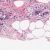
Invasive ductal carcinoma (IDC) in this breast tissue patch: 1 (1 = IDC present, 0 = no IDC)